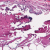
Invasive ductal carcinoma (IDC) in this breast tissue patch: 0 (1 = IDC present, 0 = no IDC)